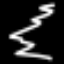
Label: squiggle